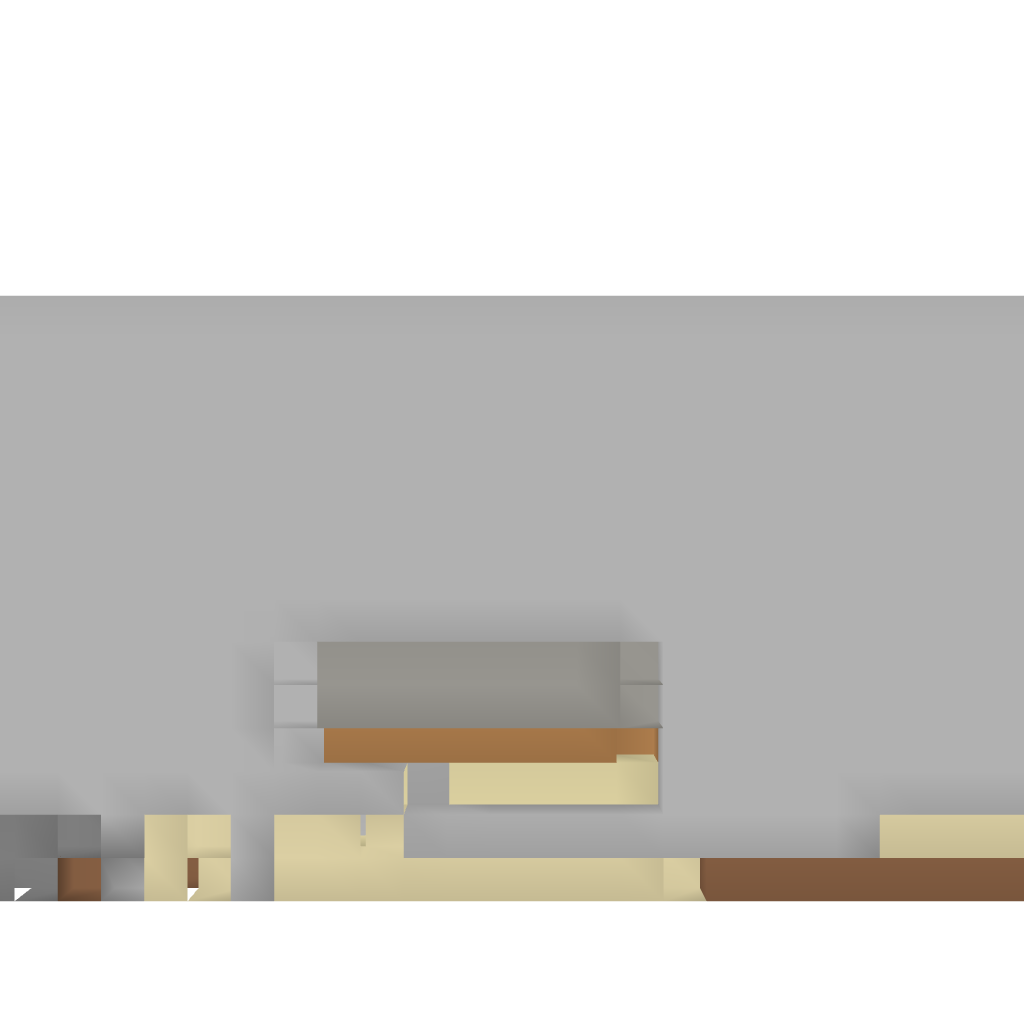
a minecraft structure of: Underwater Home